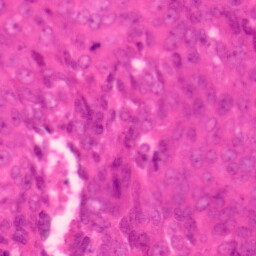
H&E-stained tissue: Colon